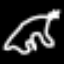
Label: frog